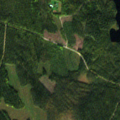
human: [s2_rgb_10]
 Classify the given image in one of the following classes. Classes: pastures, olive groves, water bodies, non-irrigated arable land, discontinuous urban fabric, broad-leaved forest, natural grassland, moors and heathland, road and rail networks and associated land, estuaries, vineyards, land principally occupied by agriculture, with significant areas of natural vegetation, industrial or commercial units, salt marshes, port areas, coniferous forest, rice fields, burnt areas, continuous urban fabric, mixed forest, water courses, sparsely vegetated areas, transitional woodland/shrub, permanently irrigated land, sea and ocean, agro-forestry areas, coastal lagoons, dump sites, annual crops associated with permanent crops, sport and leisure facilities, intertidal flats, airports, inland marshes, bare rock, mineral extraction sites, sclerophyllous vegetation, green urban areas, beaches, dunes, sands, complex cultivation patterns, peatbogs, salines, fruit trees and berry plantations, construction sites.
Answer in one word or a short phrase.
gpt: coniferous forest